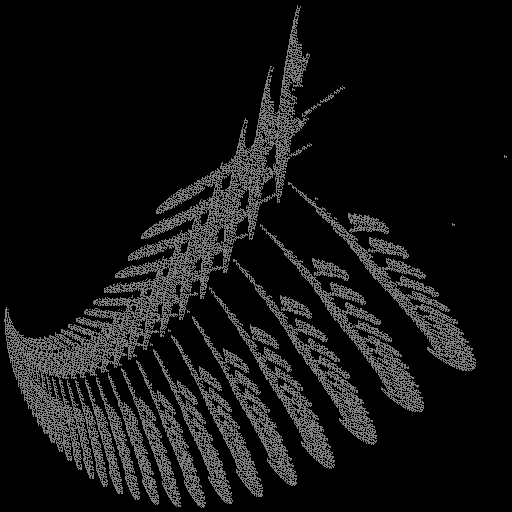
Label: newyorkfern